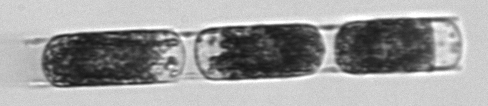
Label: Hemiaulus